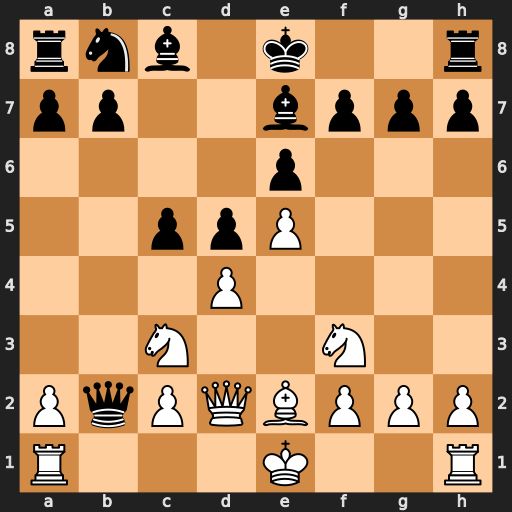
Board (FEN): rnb1k2r/pp2bppp/4p3/2ppP3/3P4/2N2N2/PqPQBPPP/R3K2R
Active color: w
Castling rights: KQkq
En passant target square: -
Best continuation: Rb1 Qxb1+ Nxb1